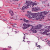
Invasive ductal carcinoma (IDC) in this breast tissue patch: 0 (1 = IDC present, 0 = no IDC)